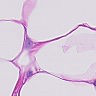
Metastatic tissue present: no